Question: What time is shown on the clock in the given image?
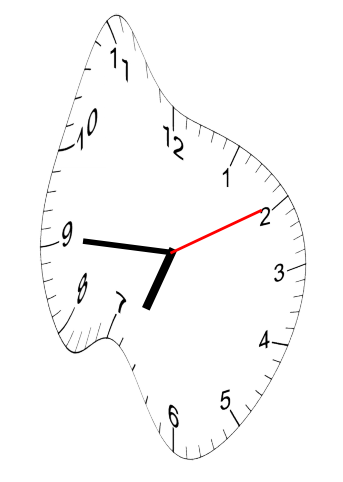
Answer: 06:45:10